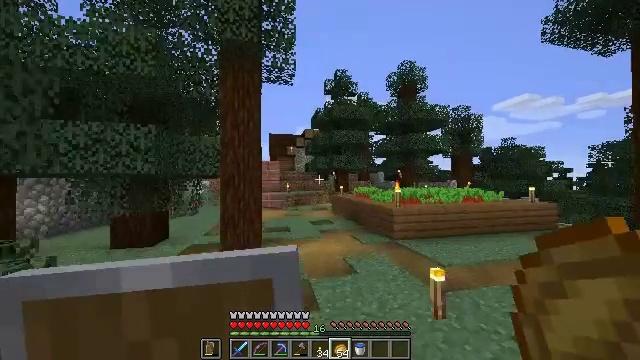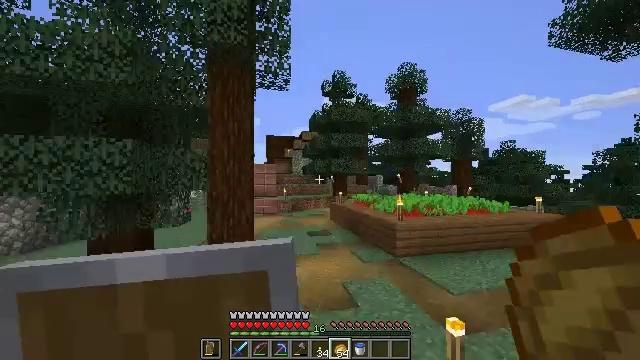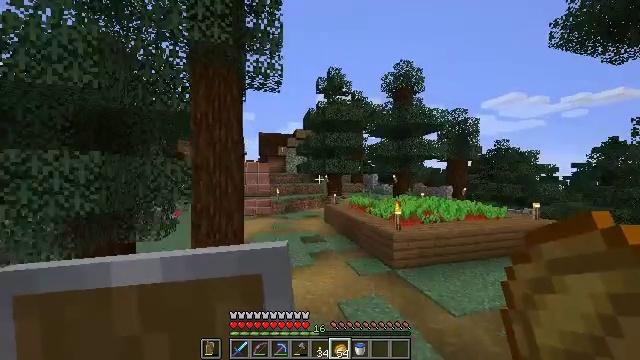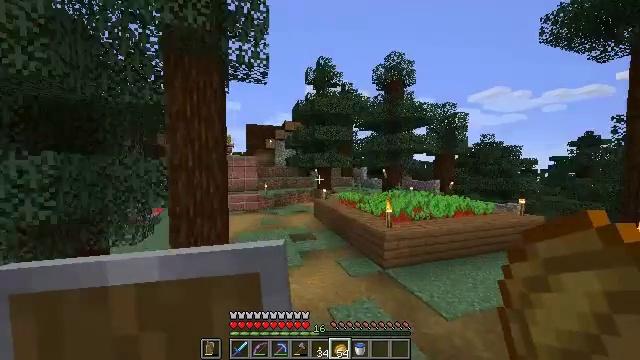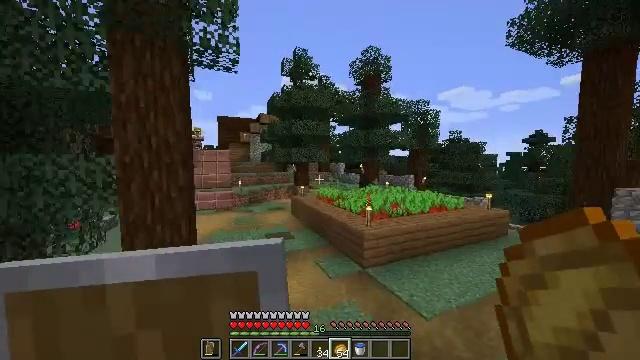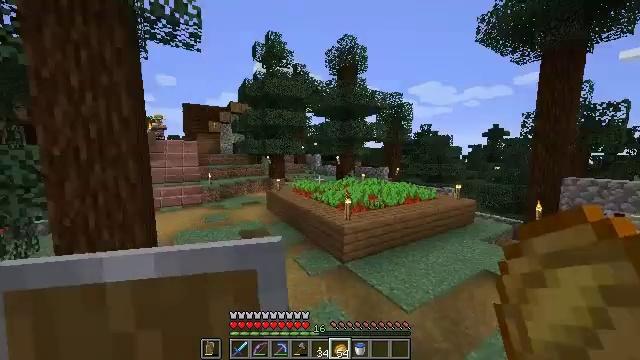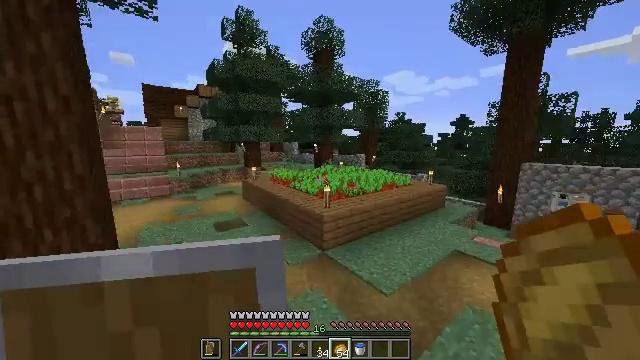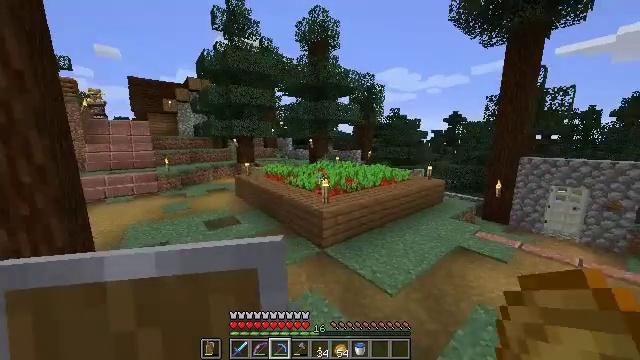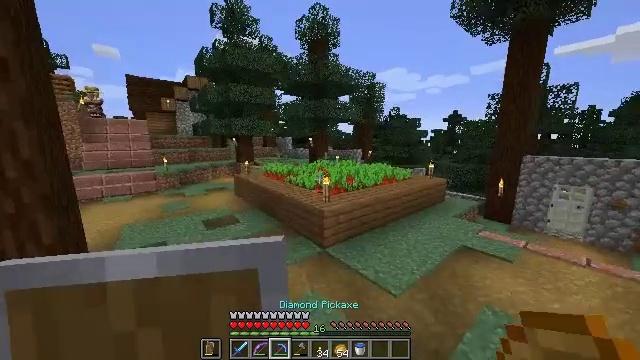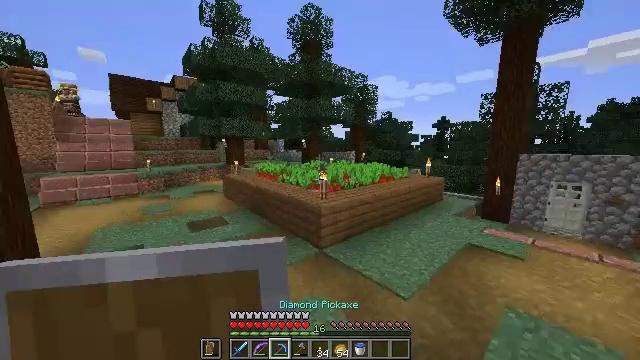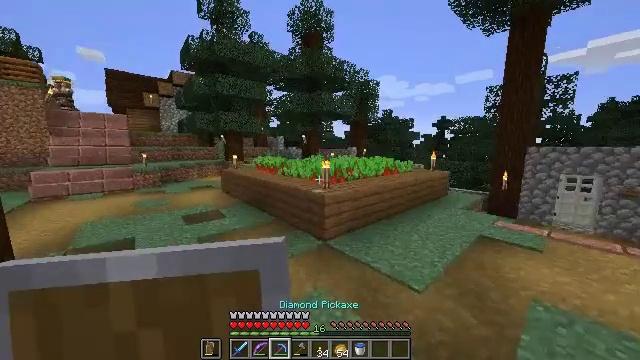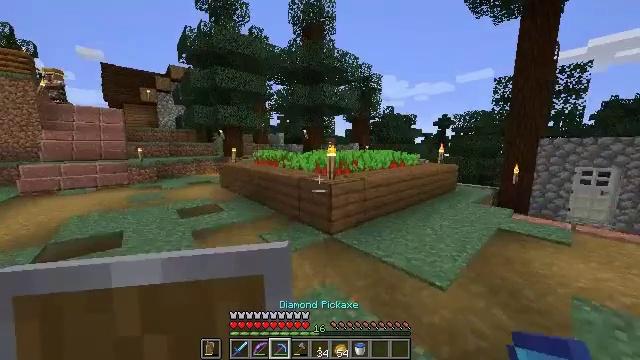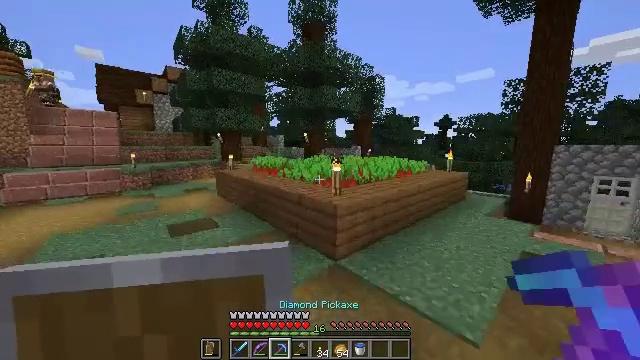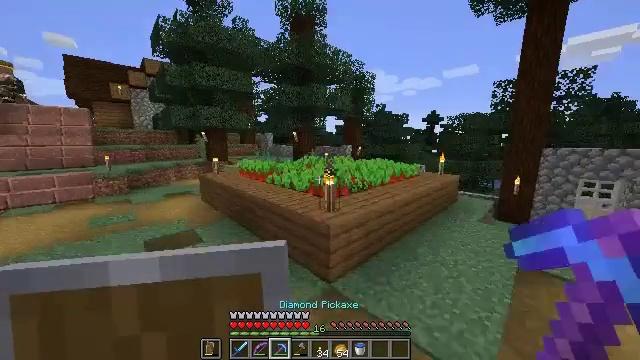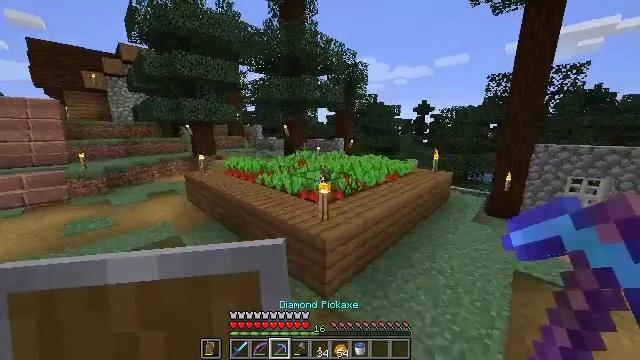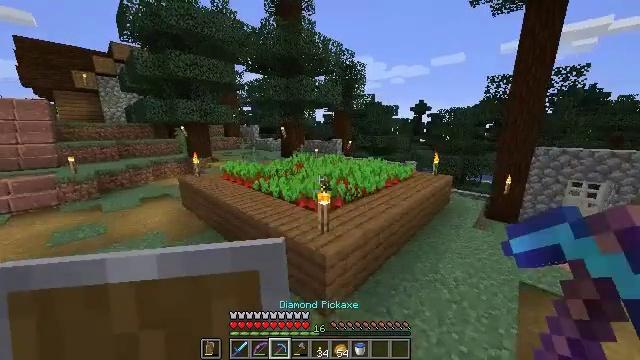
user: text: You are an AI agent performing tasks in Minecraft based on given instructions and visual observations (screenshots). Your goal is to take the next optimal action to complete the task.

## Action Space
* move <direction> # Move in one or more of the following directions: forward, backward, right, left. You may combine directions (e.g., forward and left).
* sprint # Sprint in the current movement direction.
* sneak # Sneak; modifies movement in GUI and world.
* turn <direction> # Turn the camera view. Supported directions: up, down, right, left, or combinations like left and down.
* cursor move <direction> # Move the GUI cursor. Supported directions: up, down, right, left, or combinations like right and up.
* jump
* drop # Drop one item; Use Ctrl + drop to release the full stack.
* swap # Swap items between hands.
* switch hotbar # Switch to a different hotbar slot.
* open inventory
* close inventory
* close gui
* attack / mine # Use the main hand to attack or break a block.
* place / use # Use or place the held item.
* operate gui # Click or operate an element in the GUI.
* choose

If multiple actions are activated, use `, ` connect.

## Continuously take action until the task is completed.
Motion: motion action
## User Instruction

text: Harvest the mature beetroots.
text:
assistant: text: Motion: move forward, jump
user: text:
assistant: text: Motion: move forward, turn right and down, jump
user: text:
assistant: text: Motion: move forward, turn right and down
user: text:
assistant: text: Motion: move forward, turn right and down
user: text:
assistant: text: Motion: move forward, turn right and down
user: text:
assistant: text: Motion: move forward, turn right and down
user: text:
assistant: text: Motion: move forward, turn right, switch to hotbar 3
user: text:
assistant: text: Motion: move forward, switch to hotbar 3
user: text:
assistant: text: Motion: move forward, turn right and up, switch to hotbar 3
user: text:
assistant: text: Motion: move forward, jump
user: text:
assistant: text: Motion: move forward, jump
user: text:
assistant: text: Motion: move forward, jump
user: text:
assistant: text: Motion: move forward, turn right and down, jump
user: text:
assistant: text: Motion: move forward, turn right and down
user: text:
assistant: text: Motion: move forward
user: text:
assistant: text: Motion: move forward
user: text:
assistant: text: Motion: move forward
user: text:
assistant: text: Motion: move forward
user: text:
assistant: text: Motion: move forward
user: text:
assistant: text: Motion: move forward
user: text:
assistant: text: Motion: move forward
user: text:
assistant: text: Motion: move forward, turn right and down
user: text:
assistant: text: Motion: move forward, turn right and down
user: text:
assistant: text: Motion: move forward, turn right and down, jump
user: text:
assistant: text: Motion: move forward, turn right and down, jump
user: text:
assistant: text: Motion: move forward, turn right and down, jump
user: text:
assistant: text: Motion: turn right and down
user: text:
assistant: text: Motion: turn right and down
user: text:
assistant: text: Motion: turn right and down
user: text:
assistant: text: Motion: move forward, turn right